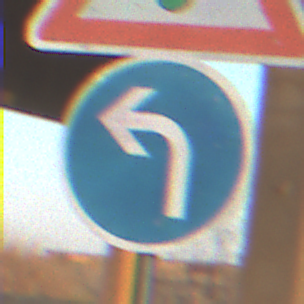
Verkehrszeichen: VorgeschriebeneFahrtrichtungLinks
Zusatzzeichen oben: Lichtzeichenanlage
Umgebung: Roofed, Suburban
Tageszeit: SunriseSunset
Wetter: Clear
Licht: Natural
Jahreszeit: NotSpecified
Kontrast: MediumContrast